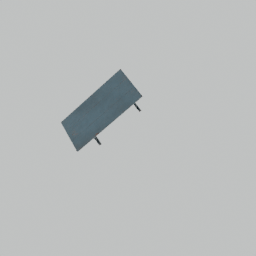
Label: furniture